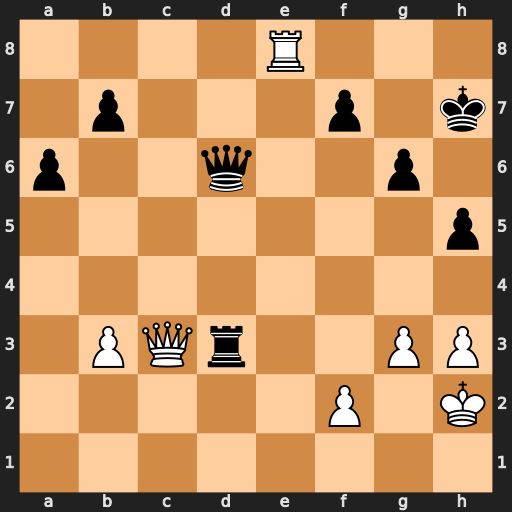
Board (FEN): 4R3/1p3p1k/p2q2p1/7p/8/1PQr2PP/5P1K/8
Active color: w
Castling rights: -
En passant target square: -
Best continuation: Qh8#